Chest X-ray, PA view. Patient: 18 years old, sex M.
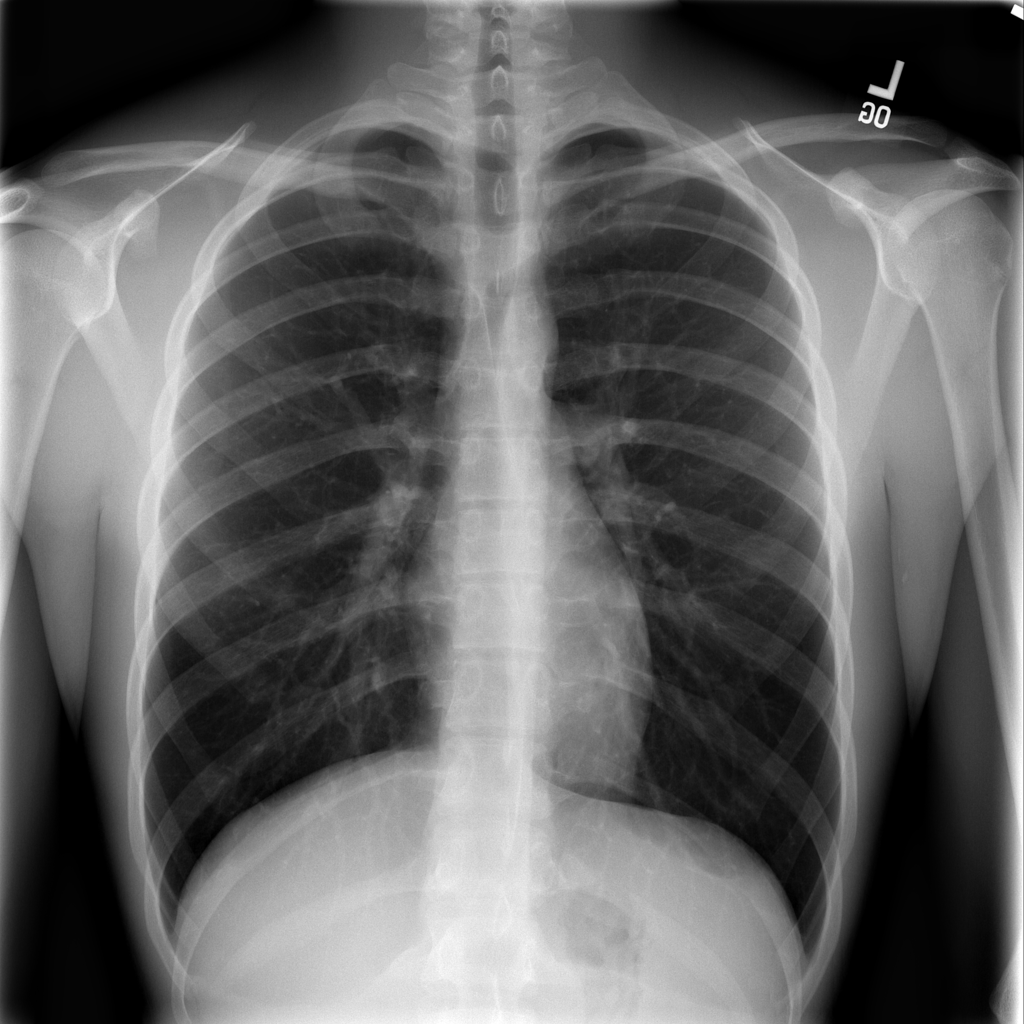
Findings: No Finding